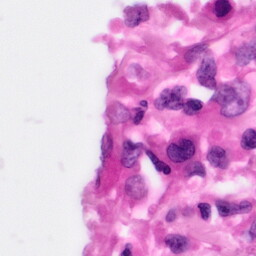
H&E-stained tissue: Pancreatic